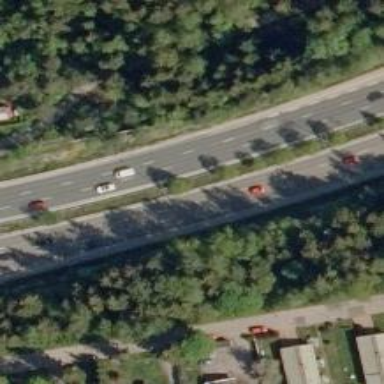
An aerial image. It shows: Asphalt trunk highway.